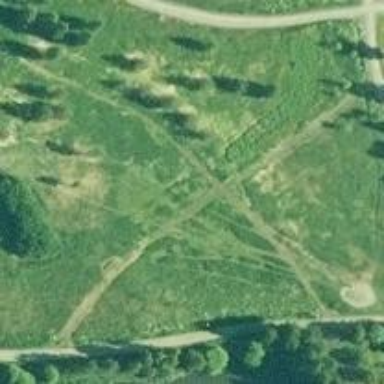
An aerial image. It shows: Disc golf hole.